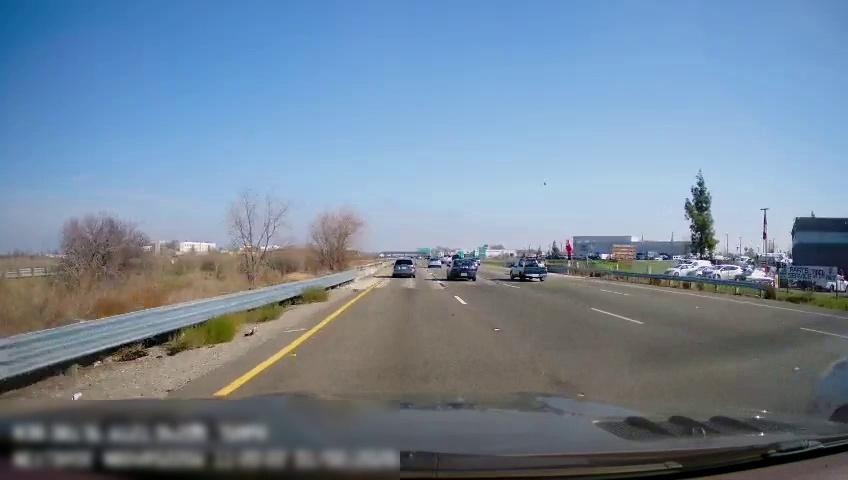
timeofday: Day
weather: Sunny
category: Drivable Space
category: Vehicles | Car
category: Vehicles | Car
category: Vehicles | SUV
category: Vehicles | Car
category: Vehicles | Car
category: Vehicles | Car
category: Vehicles | Truck
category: Lanes | Current Lane
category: Lanes | Current Lane
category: Lanes | Alternate Lane
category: Lanes | Alternate Lane
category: Lanes | Alternate Lane
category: Traffic | Signs